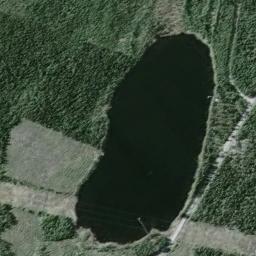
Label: lake